Question: In the following code, if 'cmd' has been initialized, then I'll make to sure to close any open connections before throwing an exception. However, even after I check that 'cmd' is not null, I still get a possible null reference warning in subsequent lines of code.
'''
Dim cmd As SqlCommand
Try
'Do some Stuff
Catch ex As Exception
If cmd IsNot Nothing AndAlso
cmd.Connection IsNot Nothing AndAlso '<- null cmd warning
cmd.Connection.State = ConnectionState.Open Then '<- null cmd warning
cmd.Connection.Close() '<- null cmd warning
End If
Throw
End Try
'''
I get the two following warnings (possibly one from Resharper & one from Visual Studio):
> - -
According to the <URL>:
> An application has at least one possible path through its code that reads a variable before any value is assigned to it.
But I don't think there is even one possible path through the code where the variable would be used without being initialized.
- -
Here's a screenshot:

This is different from many similar questions already asked here, like <URL> because I'm not trying to allow for a NullableType, but instead have already guaranteed that my variable is not null.
---
## Update:
Follow up question: Why?
Whether my object is never initialized or initialized to 'Nothing', in both cases 'cmd IsNot Nothing' should resolve to 'False', so anything after the 'AndAlso' should never be executed.
'''
Dim cmd1 As SqlCommand
Console.Write(cmd1 IsNot Nothing) 'False
Dim cmd2 As SqlCommand = Nothing
Console.Write(cmd2 IsNot Nothing) 'False
'''
Maybe the compiler just doesn't have a good way of guaranteeing this at compile time.
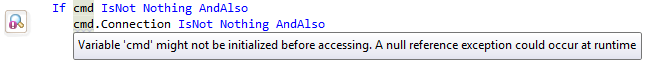
Answer: Your problem is not that your value is null, the problem is that your object is not initialized at all. For example:
'''
static void Main(string[] args)
{
List<int> empty;
if (empty != null)
{
Console.WriteLine("no");
}
}
'''
, because 'empty' has no value. If I change the code to:
'''
static void Main(string[] args)
{
List<int> empty = null;
if (empty != null)
{
Console.WriteLine("no");
}
}
'''
It'll work, because my list now has a value, it's null, but it still exists.
EDIT: Sorry I used C# instead of VB, that's because that editor I have handy, but the code is correct.
You initialize your variables every time and you'll not gonna get the error.